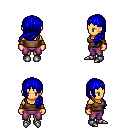
a pixel art fantasy rpg character, female body template, human, tanned skin, brown pirate shirt, magenta pants, blue left-swept hairstyle, cloth bracers, metal boots, four views (front, back, left, right), 2x2 character sprite sheet, small pixel art, hard edges, no anti-aliasing